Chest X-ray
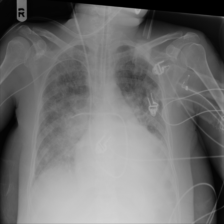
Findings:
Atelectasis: negative
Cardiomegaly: negative
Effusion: negative
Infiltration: negative
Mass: negative
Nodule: negative
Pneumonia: negative
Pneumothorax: negative
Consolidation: positive
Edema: negative
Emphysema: negative
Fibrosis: negative
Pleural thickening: negative
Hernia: negative